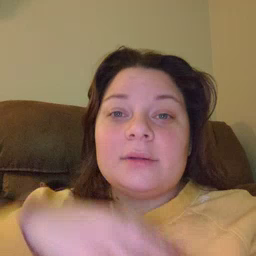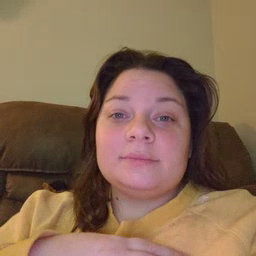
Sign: mouse